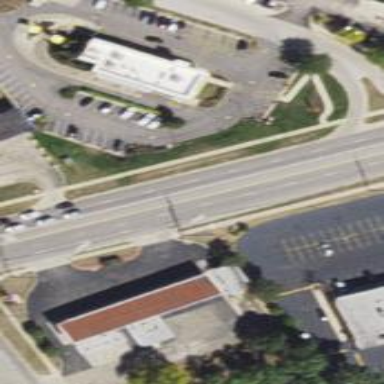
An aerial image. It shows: Primary highway with asphalt surface and separate sidewalk.